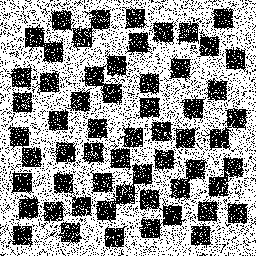
Squares: 59
Triangles: 0
Stars: 0
Total shapes: 59